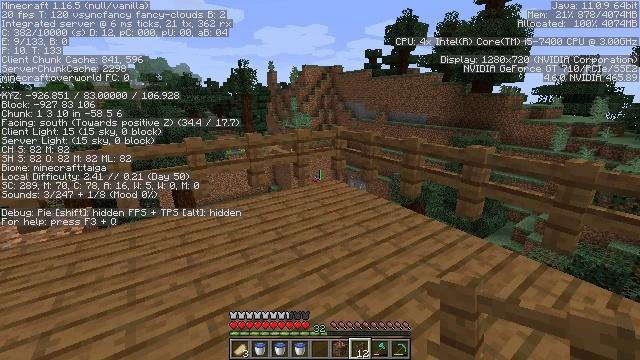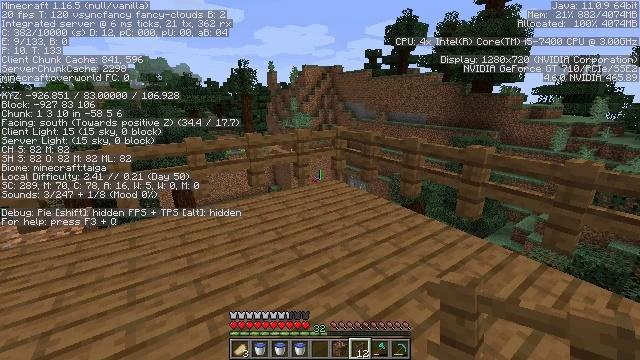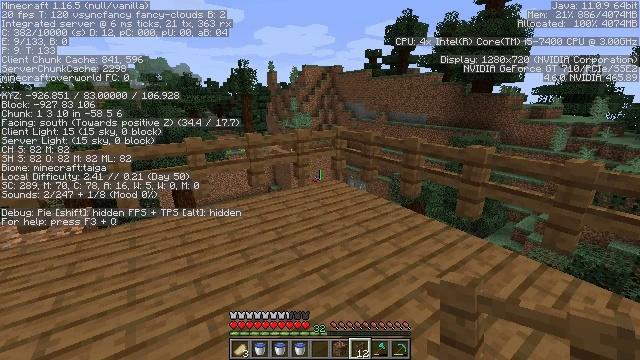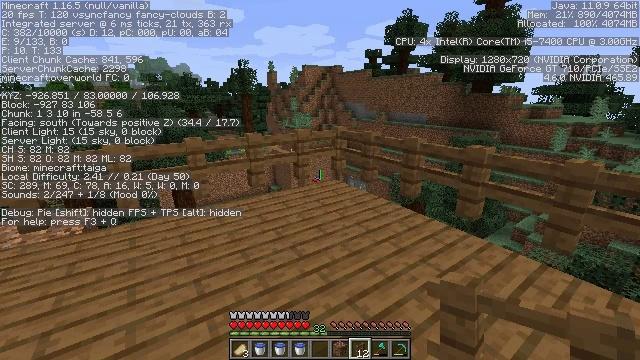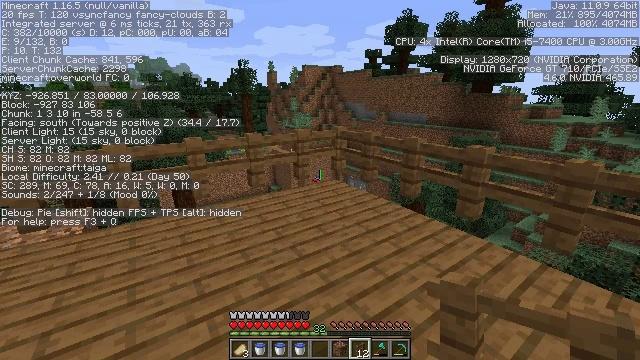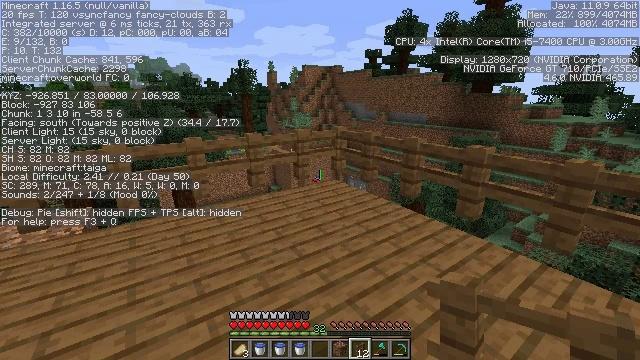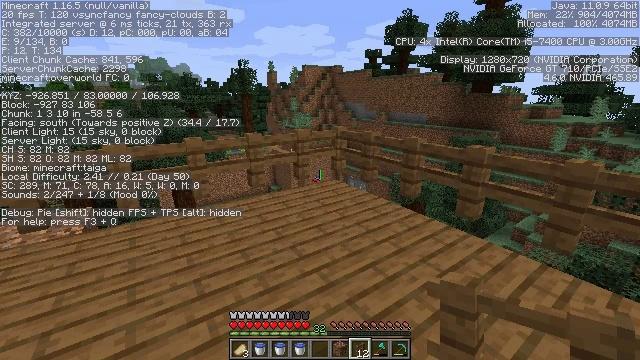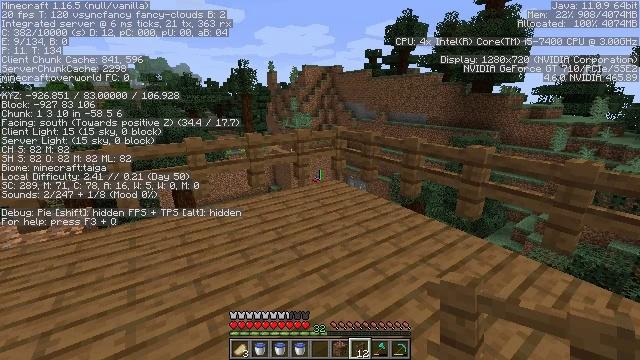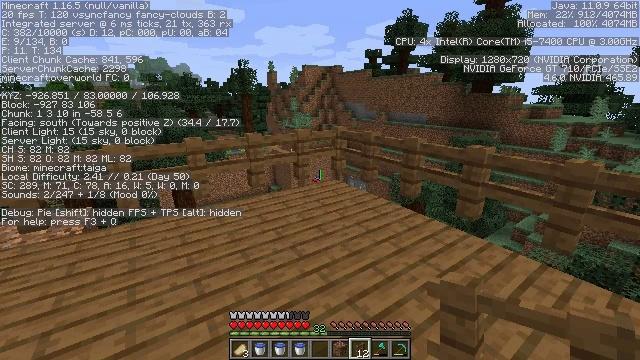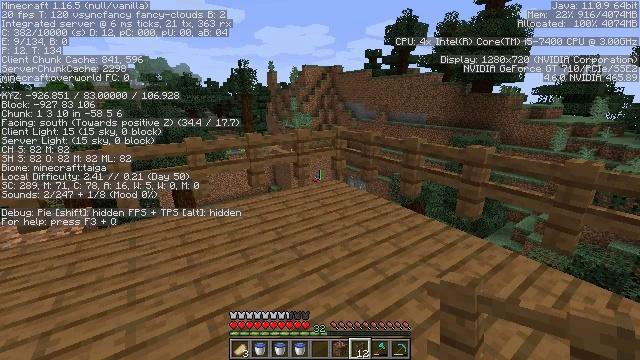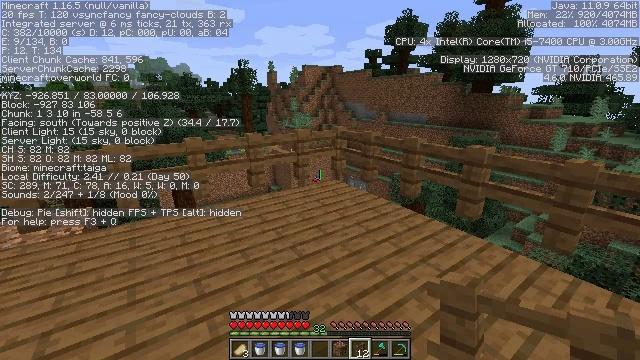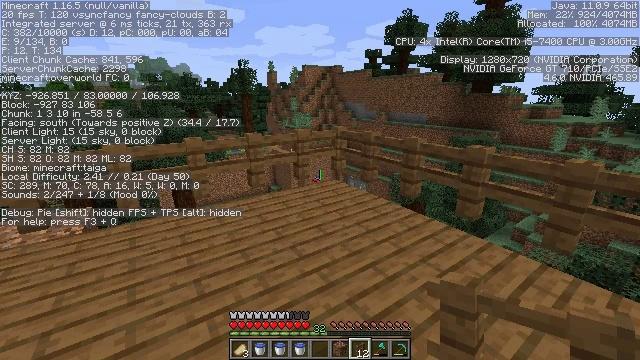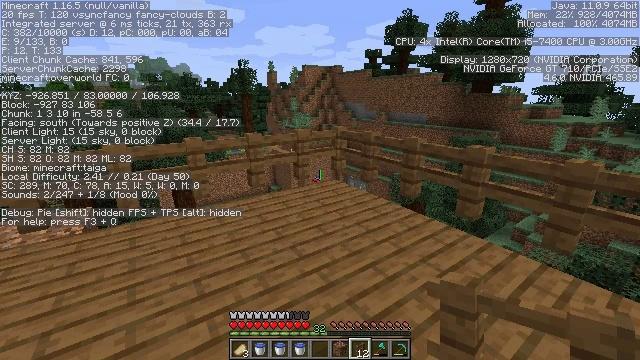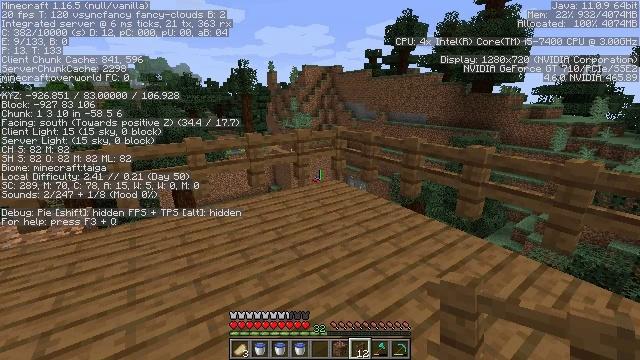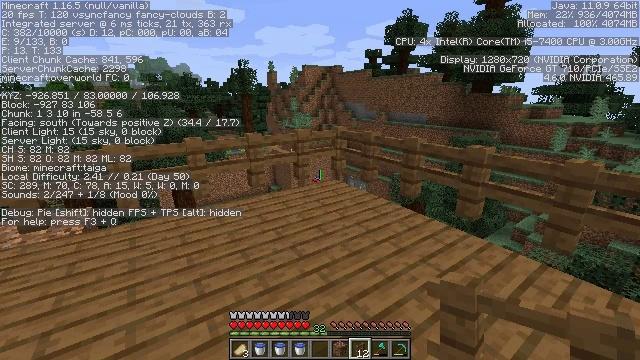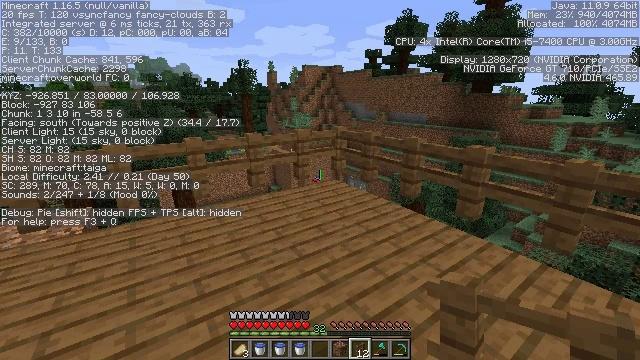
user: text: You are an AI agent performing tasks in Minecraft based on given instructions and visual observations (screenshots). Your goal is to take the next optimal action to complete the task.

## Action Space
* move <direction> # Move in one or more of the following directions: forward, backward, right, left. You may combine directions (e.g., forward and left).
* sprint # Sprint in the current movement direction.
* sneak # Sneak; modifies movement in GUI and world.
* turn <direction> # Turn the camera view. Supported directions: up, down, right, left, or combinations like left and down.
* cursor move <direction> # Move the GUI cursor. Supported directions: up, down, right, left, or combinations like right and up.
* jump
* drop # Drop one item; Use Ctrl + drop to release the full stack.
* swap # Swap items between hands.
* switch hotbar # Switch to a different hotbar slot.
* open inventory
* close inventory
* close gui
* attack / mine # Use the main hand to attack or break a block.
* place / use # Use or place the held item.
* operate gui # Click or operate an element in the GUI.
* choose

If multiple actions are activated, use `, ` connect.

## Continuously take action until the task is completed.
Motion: motion action
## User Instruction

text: Break the spruce fence to collect it.
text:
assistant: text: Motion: no_op
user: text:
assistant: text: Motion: no_op
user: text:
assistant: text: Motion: no_op
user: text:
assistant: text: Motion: no_op
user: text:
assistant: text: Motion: no_op
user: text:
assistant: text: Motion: no_op
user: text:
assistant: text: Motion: no_op
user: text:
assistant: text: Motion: no_op
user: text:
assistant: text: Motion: no_op
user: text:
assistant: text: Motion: no_op
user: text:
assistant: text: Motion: no_op
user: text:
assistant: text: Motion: no_op
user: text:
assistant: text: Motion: no_op
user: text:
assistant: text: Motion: no_op
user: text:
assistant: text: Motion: no_op
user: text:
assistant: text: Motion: no_op
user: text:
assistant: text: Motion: no_op
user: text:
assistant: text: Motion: no_op
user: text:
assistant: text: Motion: no_op
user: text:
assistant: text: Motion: no_op
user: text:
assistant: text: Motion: no_op
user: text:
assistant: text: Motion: no_op
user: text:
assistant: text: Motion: no_op
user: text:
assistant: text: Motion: no_op
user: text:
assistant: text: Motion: no_op
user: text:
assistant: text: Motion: no_op
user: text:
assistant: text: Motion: no_op
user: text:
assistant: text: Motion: no_op
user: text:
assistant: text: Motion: no_op
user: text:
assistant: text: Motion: no_op